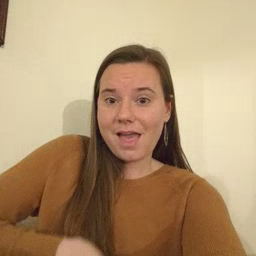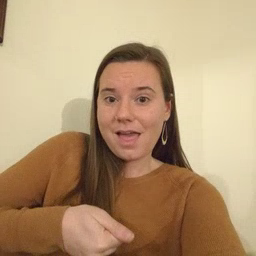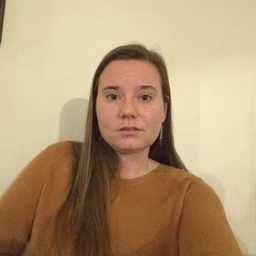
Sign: hide